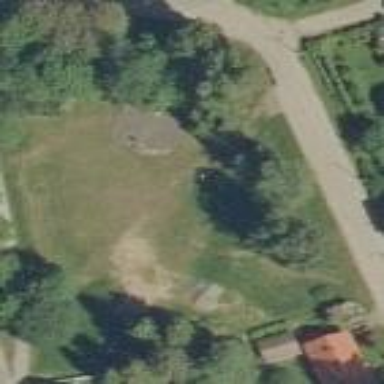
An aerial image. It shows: Playground area for leisure activities on the land.